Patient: sex F, age 28
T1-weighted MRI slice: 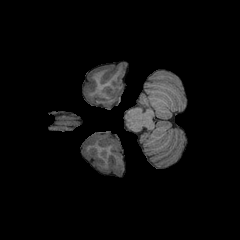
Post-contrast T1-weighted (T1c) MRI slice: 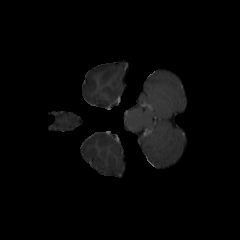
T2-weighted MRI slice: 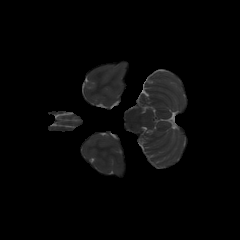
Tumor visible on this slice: no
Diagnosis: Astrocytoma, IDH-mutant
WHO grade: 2